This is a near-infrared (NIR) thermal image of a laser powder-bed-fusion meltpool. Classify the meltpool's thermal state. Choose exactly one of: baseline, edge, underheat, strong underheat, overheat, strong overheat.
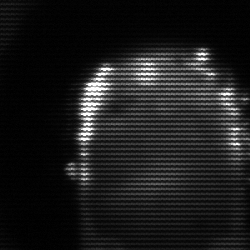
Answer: baseline